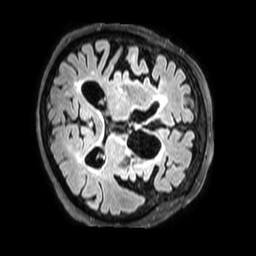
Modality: FLAIR
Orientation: axial
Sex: female
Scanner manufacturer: philips
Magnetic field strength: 3 T
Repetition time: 4.8 s
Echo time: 0.2901 s